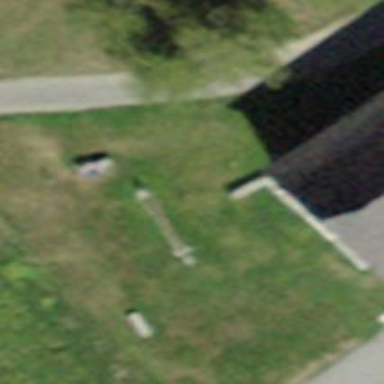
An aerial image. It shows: Bench for seating.